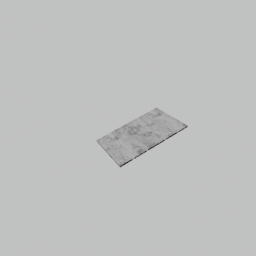
Label: decoration